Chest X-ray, AP view. Patient: 55 years old, sex F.
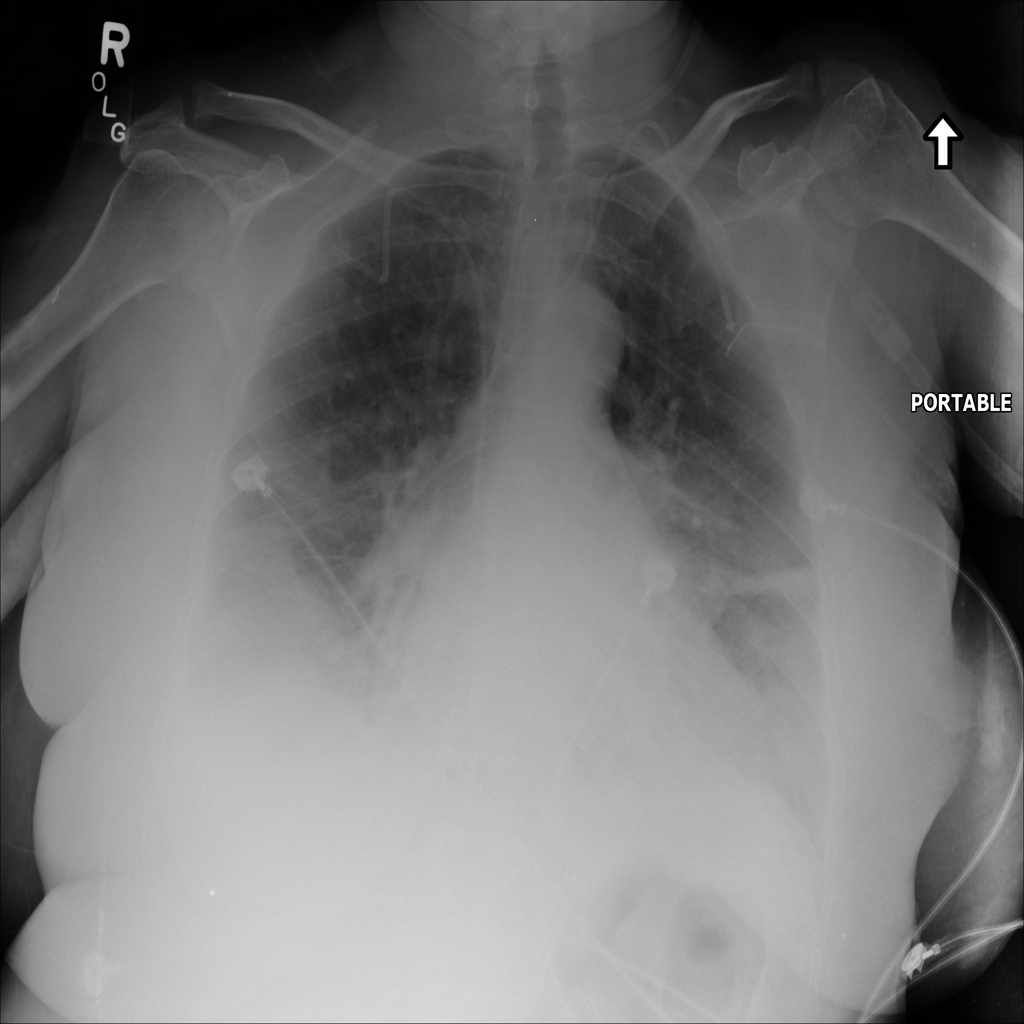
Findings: Atelectasis, Cardiomegaly, Consolidation, Edema, Effusion, Infiltration